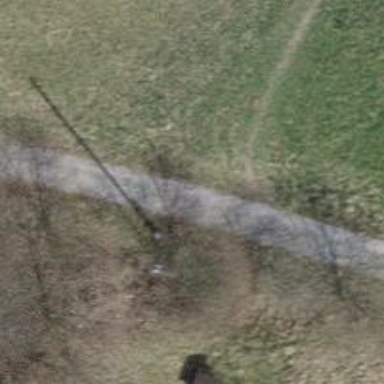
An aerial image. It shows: Grassy track with grade5 tracktype.